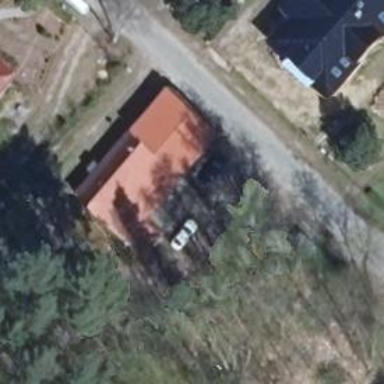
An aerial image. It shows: Ambulance station building.